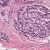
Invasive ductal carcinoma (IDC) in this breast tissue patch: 1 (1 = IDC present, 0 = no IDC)